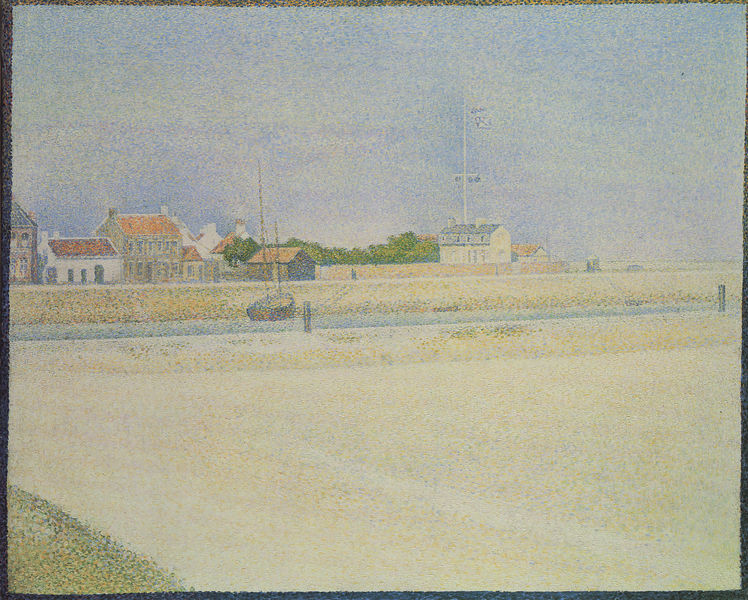
Titel: Le Chenal de Gravelines, Grand-Fort-Philippe
Künstler: Georges Pierre Seurat
Standort: London
Institution: National Gallery
Schlagwörter: baum, blau, dunkel, himmel, mann, meer, wasser, bäume, fluss, gelb, grün, landschaft, ocker, sand, stadt, ufer, braun, fenster, grau, hell, licht, orange, tür, weiss, dach, gras, haus, rasen, rot, wiese, beige, blass, mensch, feld, felder, häuser, natur, gewässer, kanal, sonne, rosa, boot, boote, kahn, hellblau, küste, schiff, segel, strand, ansicht, türen, mast, pointilismus, segelschiff, getreide, farben, dorf, dächer, mauer, gelände, nebel, hafen, masten, ebbe, punkte, punkt, landscape, siedlung, seurat, signac, maste, impressionism, antenne, pointillismus, pointilistisch, poitillismus, master, contemporary, deiche